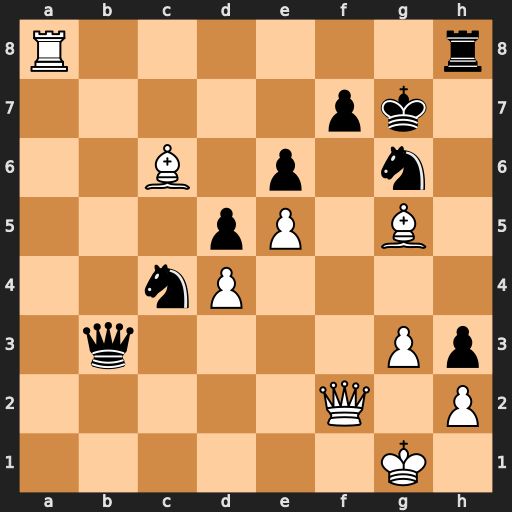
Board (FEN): R6r/5pk1/2B1p1n1/3pP1B1/2nP4/1q4Pp/5Q1P/6K1
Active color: w
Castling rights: -
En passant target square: -
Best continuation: Qf6+ Kh7 Qxf7#